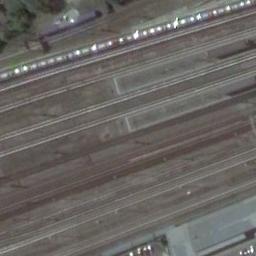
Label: railway